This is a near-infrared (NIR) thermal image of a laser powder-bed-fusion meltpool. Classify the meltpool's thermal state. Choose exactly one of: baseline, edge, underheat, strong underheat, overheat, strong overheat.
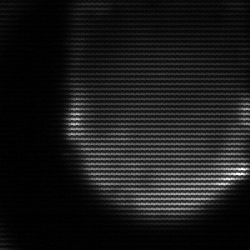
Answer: edge